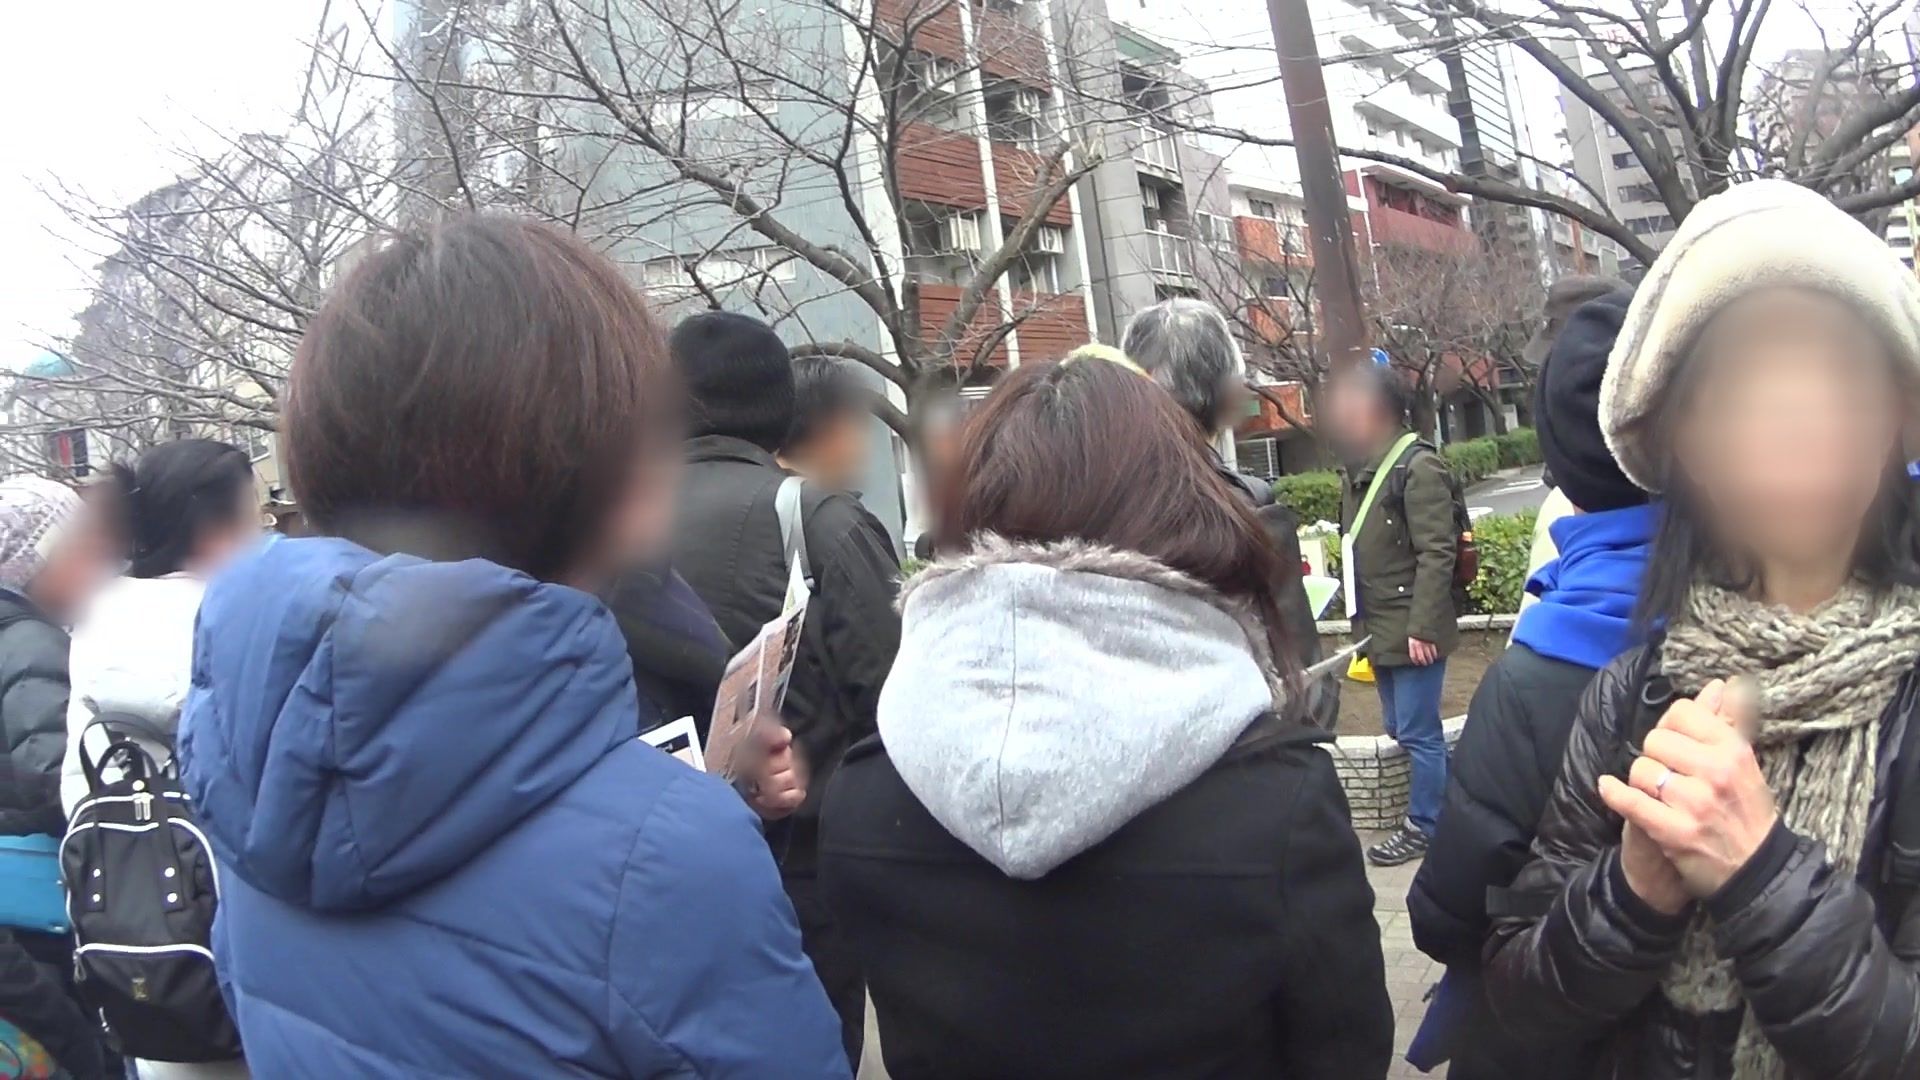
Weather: snowy
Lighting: day
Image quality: slightly poor
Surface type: walking surface
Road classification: footway, steps, pedestrian
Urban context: urban centre
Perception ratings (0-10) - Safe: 1.45, Lively: 6.37, Beautiful: 3.94, Boring: 7.1, Depressing: 2.99, Wealthy: 8.95